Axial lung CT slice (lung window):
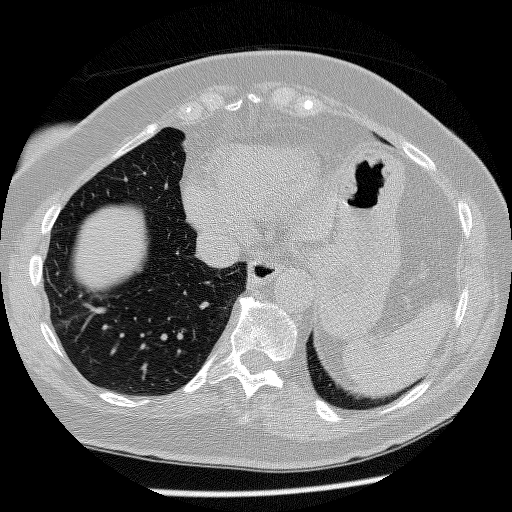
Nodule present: no